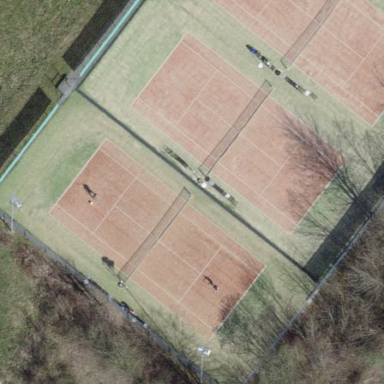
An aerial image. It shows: Tennis court on pitch.